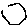
Label: hexagon